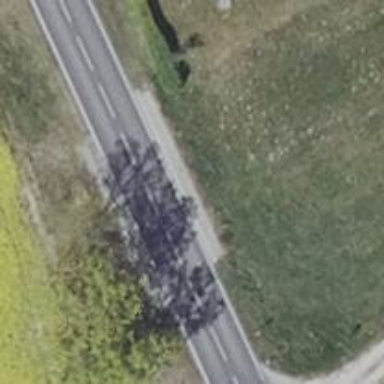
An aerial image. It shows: Secondary road with asphalt surface.